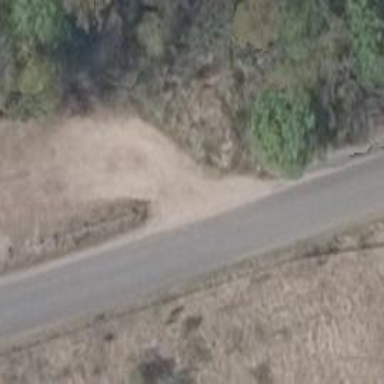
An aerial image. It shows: Emergency access point on the road.